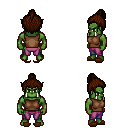
a pixel art fantasy rpg character, male body template, orc, green skin, brown sleeveless shirt, magenta pants, brown short topknot hairstyle, brown slippers, four views (front, back, left, right), 2x2 character sprite sheet, small pixel art, hard edges, no anti-aliasing